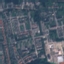
Land use / land cover class: Residential